Current action and preconditions to check: path_clear

Your task: For each precondition in the list above, predict whether it will hold at this action.

Consider the current scene as observed from the mobile robot's camera, and analyze the predicted future states of all dynamic agents (e.g., people, animals, vehicles, or any moving entities) within the NEXT SECOND.

IMPORTANT: Only answer "very likely" if you are absolutely certain—based on strong, clear evidence—that a dynamic agent will violate the precondition in the predicted future state. Do NOT answer "very likely" for unlikely, ambiguous, or low-probability risks.

Ask yourself for each precondition: Is there a high probability, with clear and convincing evidence, that the predicted future states of any dynamic agent will interfere with the predicted future state of the currently executing action within the NEXT SECOND, causing that precondition to fail?

Assess the risk level based on these predictions. Use "likely" or "very likely" if motions create a clear risk of interference.

Use "neutral" or "improbable" if agents are nearby but their predicted paths are clearly diverging or non-conflicting.

Failure Risk Categories: "very improbable", "improbable", "neutral", "likely", "very likely"

Answer Format: Output ONLY the probability_of_failure value from these categories: "very improbable", "improbable", "neutral", "likely", "very likely"

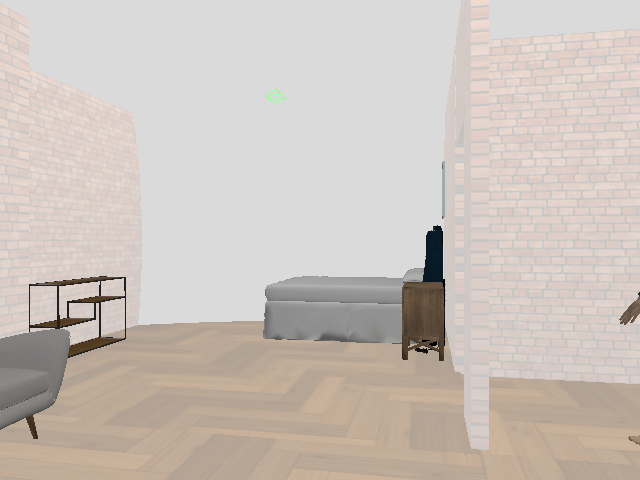

Answer: very improbable